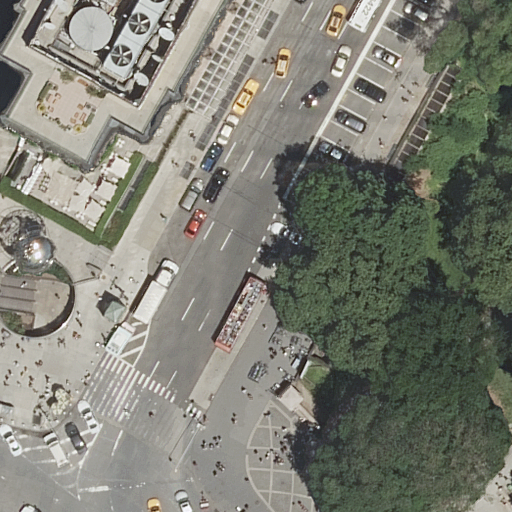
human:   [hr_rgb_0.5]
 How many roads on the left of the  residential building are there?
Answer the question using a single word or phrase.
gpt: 3

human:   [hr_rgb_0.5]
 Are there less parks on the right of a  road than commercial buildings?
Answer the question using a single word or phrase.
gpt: no

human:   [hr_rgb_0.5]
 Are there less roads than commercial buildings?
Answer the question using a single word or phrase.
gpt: no

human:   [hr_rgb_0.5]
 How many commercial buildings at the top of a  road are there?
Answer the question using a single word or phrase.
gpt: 0

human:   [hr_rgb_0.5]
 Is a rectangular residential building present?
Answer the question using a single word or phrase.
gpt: no

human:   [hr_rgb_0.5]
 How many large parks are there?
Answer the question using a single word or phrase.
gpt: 0

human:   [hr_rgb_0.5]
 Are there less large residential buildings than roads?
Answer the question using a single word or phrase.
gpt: yes

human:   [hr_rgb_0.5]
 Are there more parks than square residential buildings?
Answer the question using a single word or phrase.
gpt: yes

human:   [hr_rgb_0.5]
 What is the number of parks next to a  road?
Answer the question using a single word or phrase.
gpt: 1

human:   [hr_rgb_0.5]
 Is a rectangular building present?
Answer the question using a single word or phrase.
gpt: no

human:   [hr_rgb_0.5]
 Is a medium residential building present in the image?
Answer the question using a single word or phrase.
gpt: no

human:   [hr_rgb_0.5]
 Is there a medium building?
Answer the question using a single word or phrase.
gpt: no

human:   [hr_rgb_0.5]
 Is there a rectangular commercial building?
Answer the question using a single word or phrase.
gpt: no

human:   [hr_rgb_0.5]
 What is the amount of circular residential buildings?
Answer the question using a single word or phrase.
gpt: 0

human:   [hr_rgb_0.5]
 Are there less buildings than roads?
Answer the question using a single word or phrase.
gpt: yes

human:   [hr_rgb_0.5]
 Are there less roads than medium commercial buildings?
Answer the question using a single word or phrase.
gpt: no

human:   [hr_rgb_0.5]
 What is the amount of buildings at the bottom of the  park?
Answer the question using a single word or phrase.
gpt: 0

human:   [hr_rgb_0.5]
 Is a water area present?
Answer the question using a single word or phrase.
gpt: no

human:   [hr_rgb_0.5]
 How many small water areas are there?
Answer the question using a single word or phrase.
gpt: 0

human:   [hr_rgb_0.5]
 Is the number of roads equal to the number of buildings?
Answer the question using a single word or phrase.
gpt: no

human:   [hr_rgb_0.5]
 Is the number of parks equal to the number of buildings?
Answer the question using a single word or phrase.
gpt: yes

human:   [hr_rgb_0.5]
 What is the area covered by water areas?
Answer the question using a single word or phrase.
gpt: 0m2

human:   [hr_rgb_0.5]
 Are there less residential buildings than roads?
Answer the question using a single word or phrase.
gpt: yes

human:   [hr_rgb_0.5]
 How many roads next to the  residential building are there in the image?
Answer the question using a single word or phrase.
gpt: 13

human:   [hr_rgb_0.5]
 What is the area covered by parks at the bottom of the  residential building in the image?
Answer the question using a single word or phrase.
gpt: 0m2

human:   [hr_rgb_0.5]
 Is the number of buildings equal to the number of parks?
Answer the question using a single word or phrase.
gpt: yes

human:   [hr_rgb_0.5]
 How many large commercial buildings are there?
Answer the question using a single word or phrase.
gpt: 0

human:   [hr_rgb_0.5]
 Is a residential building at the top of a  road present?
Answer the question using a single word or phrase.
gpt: yes

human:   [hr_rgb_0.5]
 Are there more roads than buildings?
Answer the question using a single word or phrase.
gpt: yes

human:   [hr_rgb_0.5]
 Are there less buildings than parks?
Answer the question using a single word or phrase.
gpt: no

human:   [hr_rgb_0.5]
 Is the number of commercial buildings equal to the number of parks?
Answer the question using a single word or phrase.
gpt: no

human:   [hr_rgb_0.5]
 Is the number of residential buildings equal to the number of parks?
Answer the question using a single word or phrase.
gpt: yes

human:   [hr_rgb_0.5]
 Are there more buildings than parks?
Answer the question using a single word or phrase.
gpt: no

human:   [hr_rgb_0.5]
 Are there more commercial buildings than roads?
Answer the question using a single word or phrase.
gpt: no

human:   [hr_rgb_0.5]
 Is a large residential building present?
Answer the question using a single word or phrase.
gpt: yes

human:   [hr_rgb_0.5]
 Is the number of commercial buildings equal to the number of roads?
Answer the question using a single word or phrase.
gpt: no